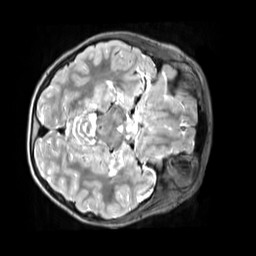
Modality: T2w
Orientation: axial
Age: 10
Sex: male
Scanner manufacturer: siemens
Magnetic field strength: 3 T
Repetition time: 3.2 s
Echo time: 0.408 s